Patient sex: M
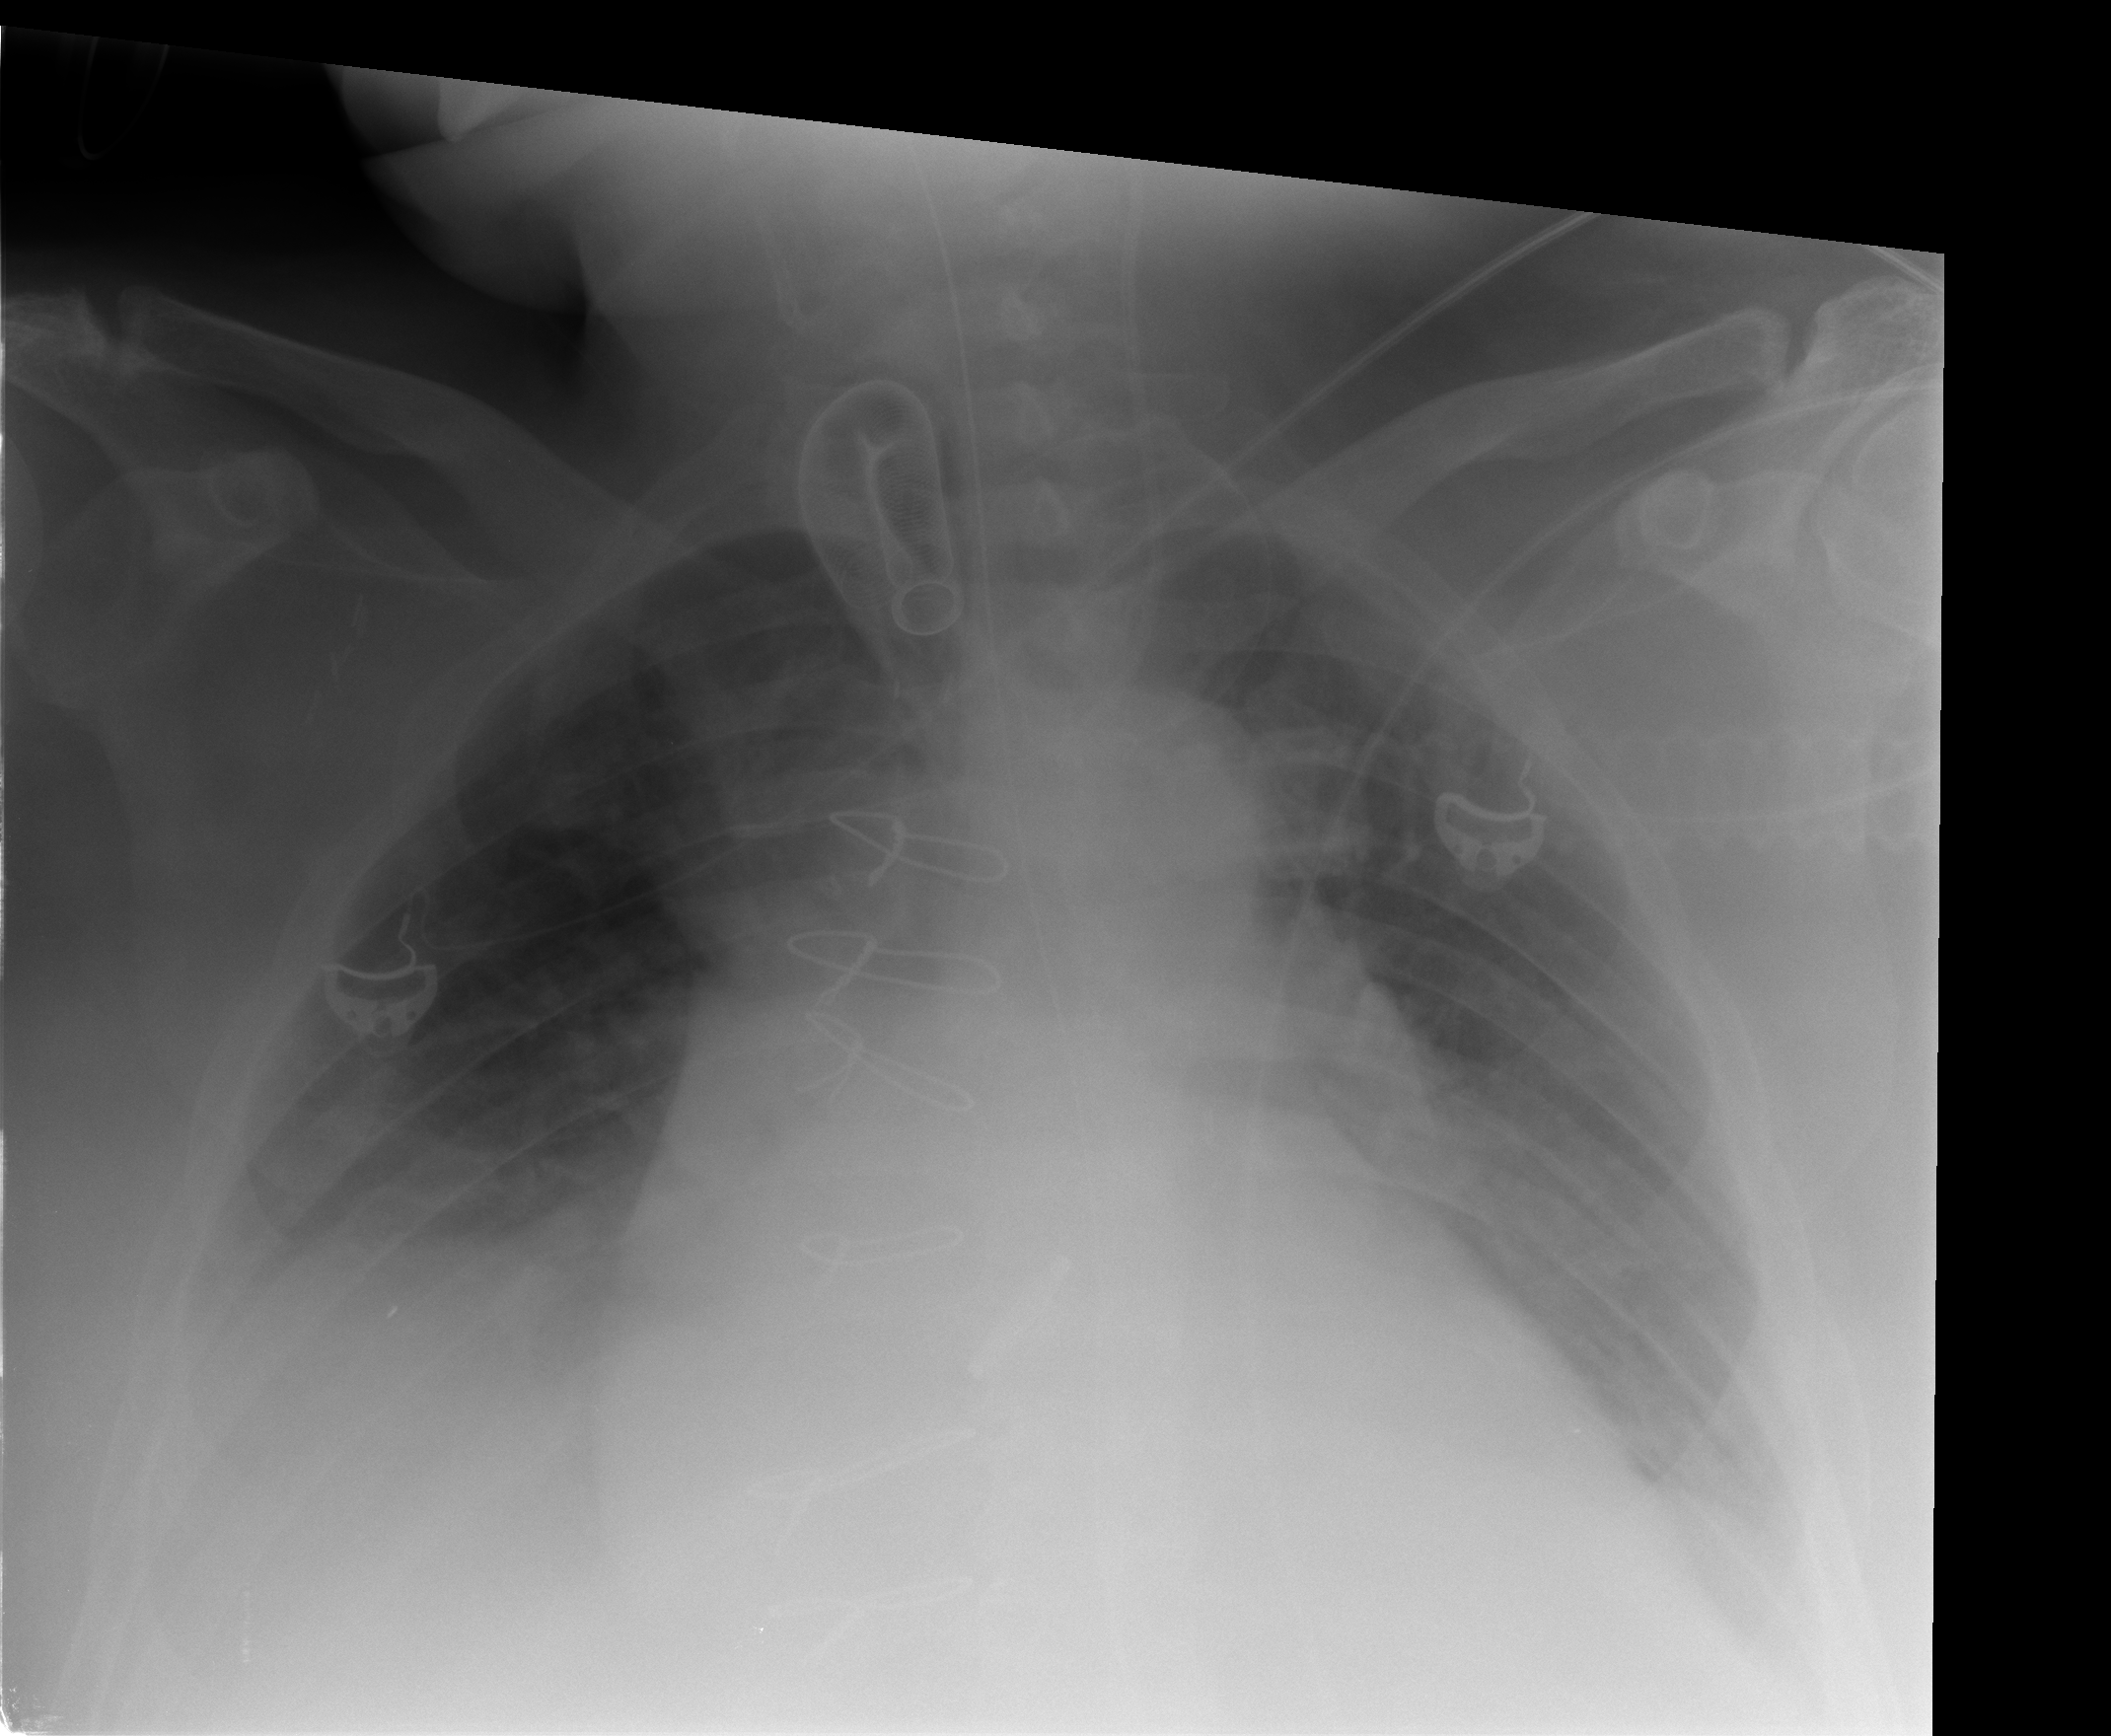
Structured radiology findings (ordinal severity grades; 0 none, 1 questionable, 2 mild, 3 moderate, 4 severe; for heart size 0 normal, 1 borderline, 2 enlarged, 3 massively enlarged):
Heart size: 2
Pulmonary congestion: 0
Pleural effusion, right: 2
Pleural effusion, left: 2
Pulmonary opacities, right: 0
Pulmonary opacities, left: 0
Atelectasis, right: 0
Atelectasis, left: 0